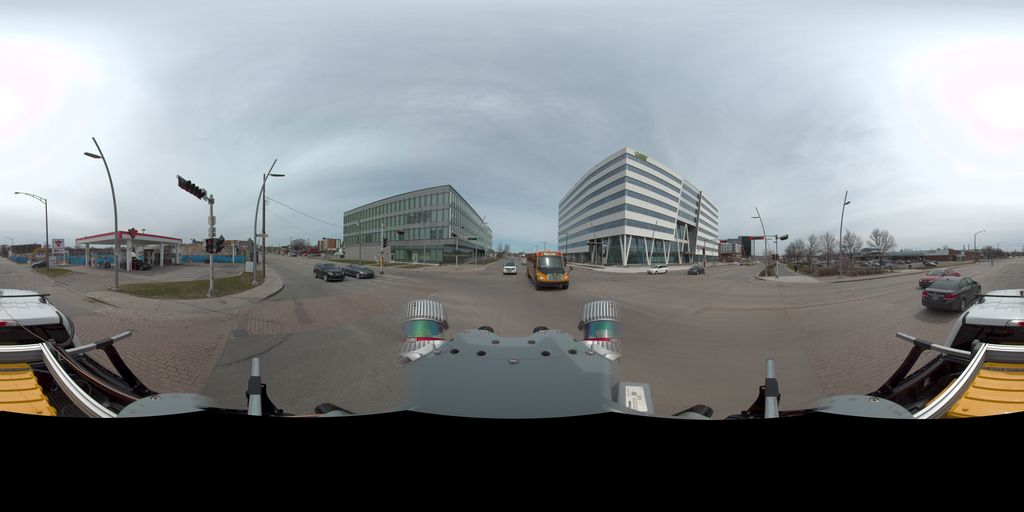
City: quebec_city